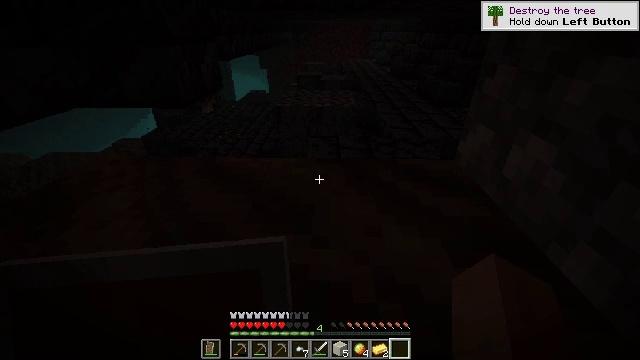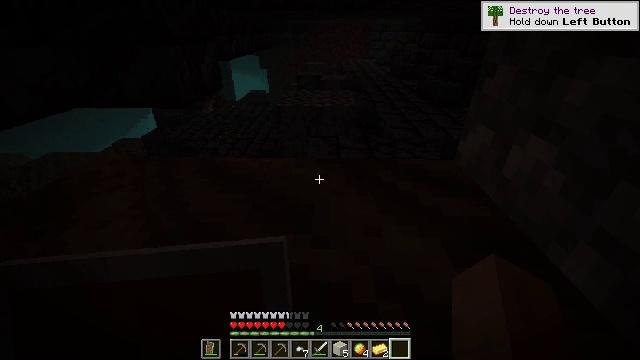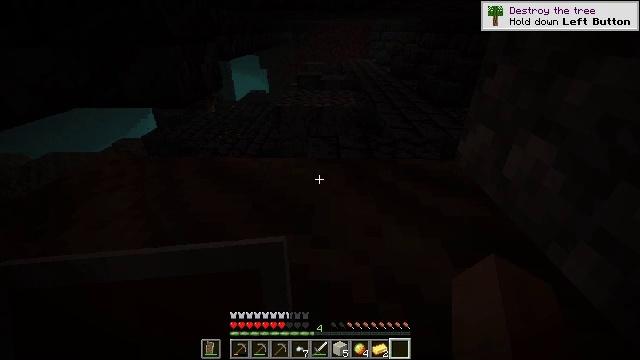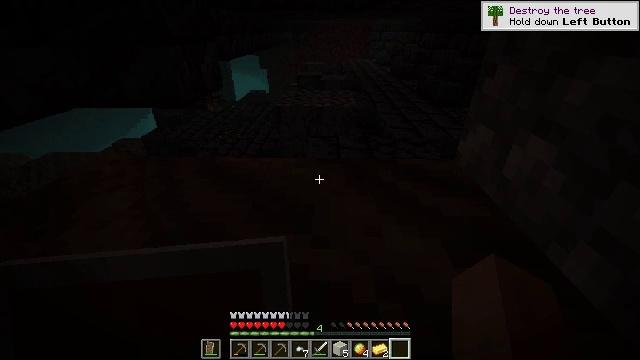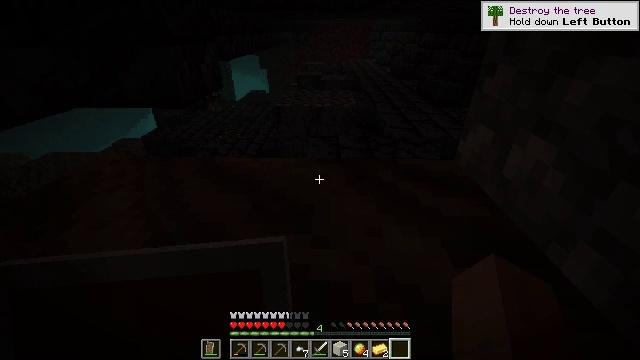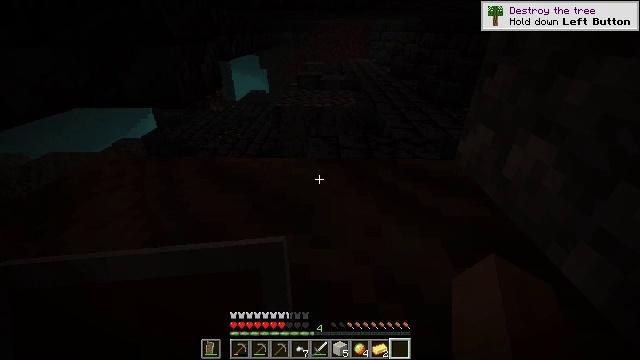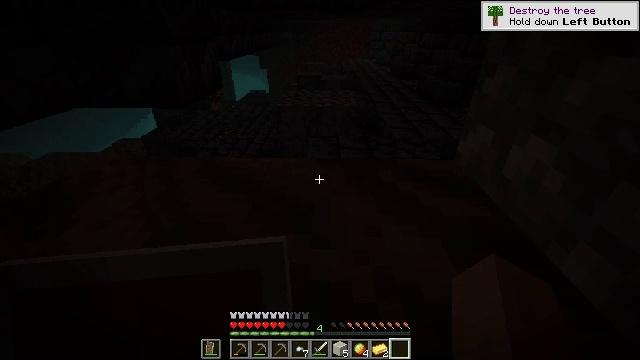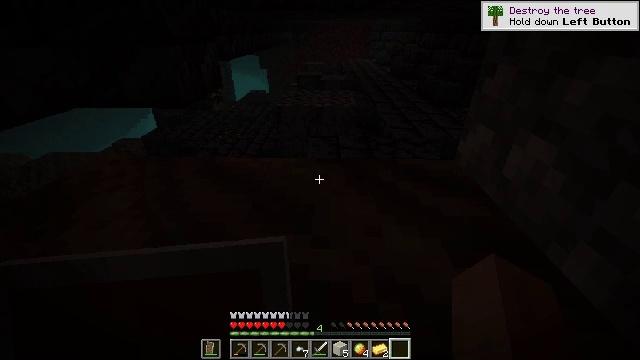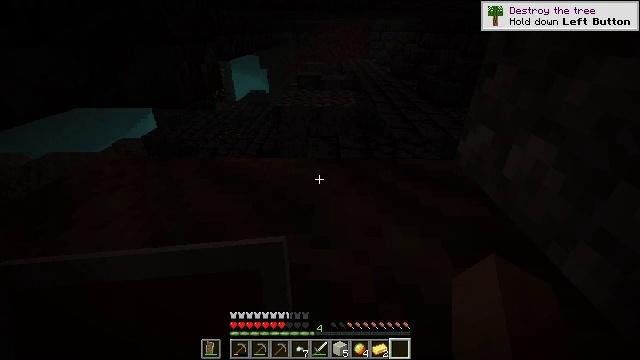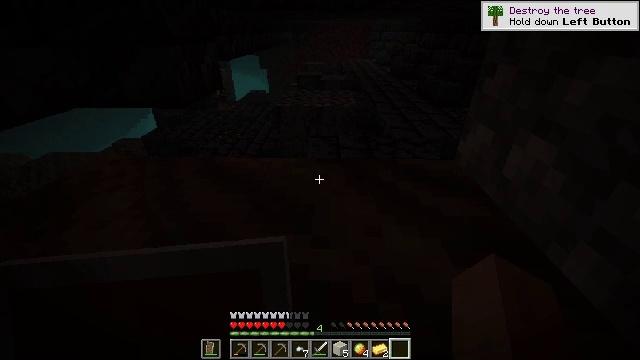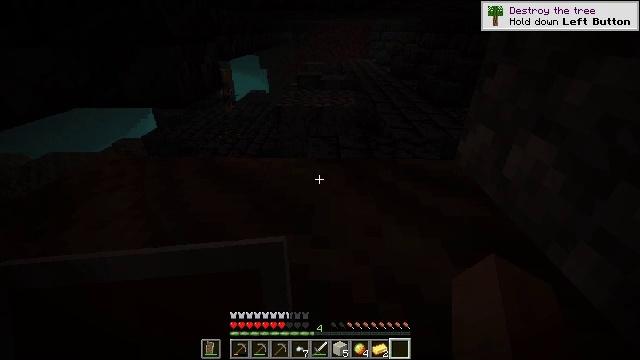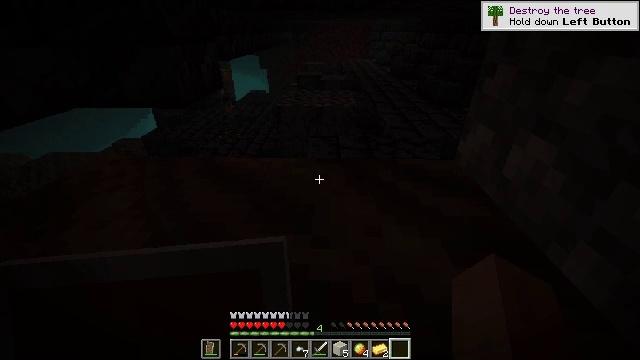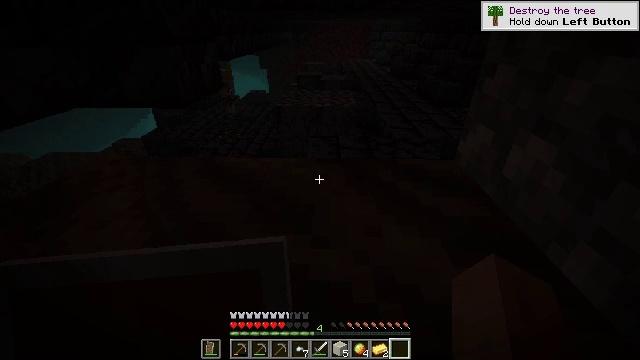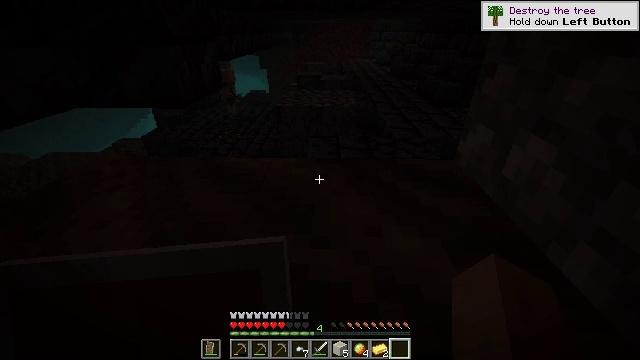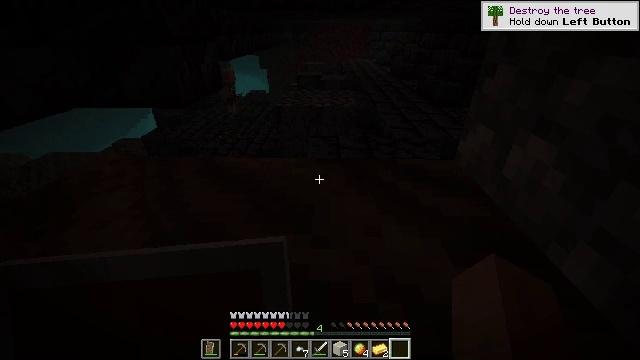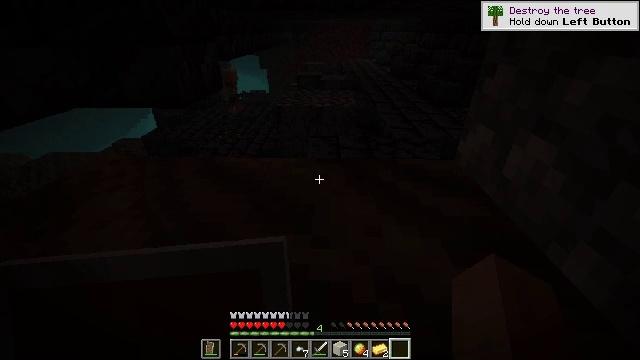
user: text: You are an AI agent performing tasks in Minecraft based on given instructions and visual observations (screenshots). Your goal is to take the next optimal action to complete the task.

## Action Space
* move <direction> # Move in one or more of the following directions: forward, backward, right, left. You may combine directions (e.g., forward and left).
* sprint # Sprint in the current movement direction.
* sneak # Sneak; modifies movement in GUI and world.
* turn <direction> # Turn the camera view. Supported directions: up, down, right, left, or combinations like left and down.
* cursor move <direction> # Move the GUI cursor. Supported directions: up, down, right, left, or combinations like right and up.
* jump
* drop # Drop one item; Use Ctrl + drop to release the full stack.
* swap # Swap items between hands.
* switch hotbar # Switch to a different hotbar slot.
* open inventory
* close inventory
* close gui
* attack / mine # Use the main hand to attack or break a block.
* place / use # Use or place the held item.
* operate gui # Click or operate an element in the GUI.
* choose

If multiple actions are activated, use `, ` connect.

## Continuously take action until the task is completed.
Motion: motion action
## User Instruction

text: Gather polished blackstone bricks.
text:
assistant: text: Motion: no_op
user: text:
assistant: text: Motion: no_op
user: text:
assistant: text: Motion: no_op
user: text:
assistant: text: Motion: no_op
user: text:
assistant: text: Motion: no_op
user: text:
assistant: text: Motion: no_op
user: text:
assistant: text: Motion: no_op
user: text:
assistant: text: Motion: no_op
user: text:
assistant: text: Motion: no_op
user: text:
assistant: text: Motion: no_op
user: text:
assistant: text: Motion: no_op
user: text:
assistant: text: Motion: no_op
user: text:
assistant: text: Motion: no_op
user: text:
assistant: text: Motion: no_op
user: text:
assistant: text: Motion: no_op
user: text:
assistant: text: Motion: no_op
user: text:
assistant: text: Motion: no_op
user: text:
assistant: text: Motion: no_op
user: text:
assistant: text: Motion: no_op
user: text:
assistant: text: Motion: no_op
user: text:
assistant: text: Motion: no_op
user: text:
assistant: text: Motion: no_op
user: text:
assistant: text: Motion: no_op
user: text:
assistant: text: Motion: no_op
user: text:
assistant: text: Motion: no_op
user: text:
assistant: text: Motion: no_op
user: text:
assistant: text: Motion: no_op
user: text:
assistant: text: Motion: no_op
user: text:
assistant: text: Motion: no_op
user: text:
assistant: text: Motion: no_op